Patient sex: F
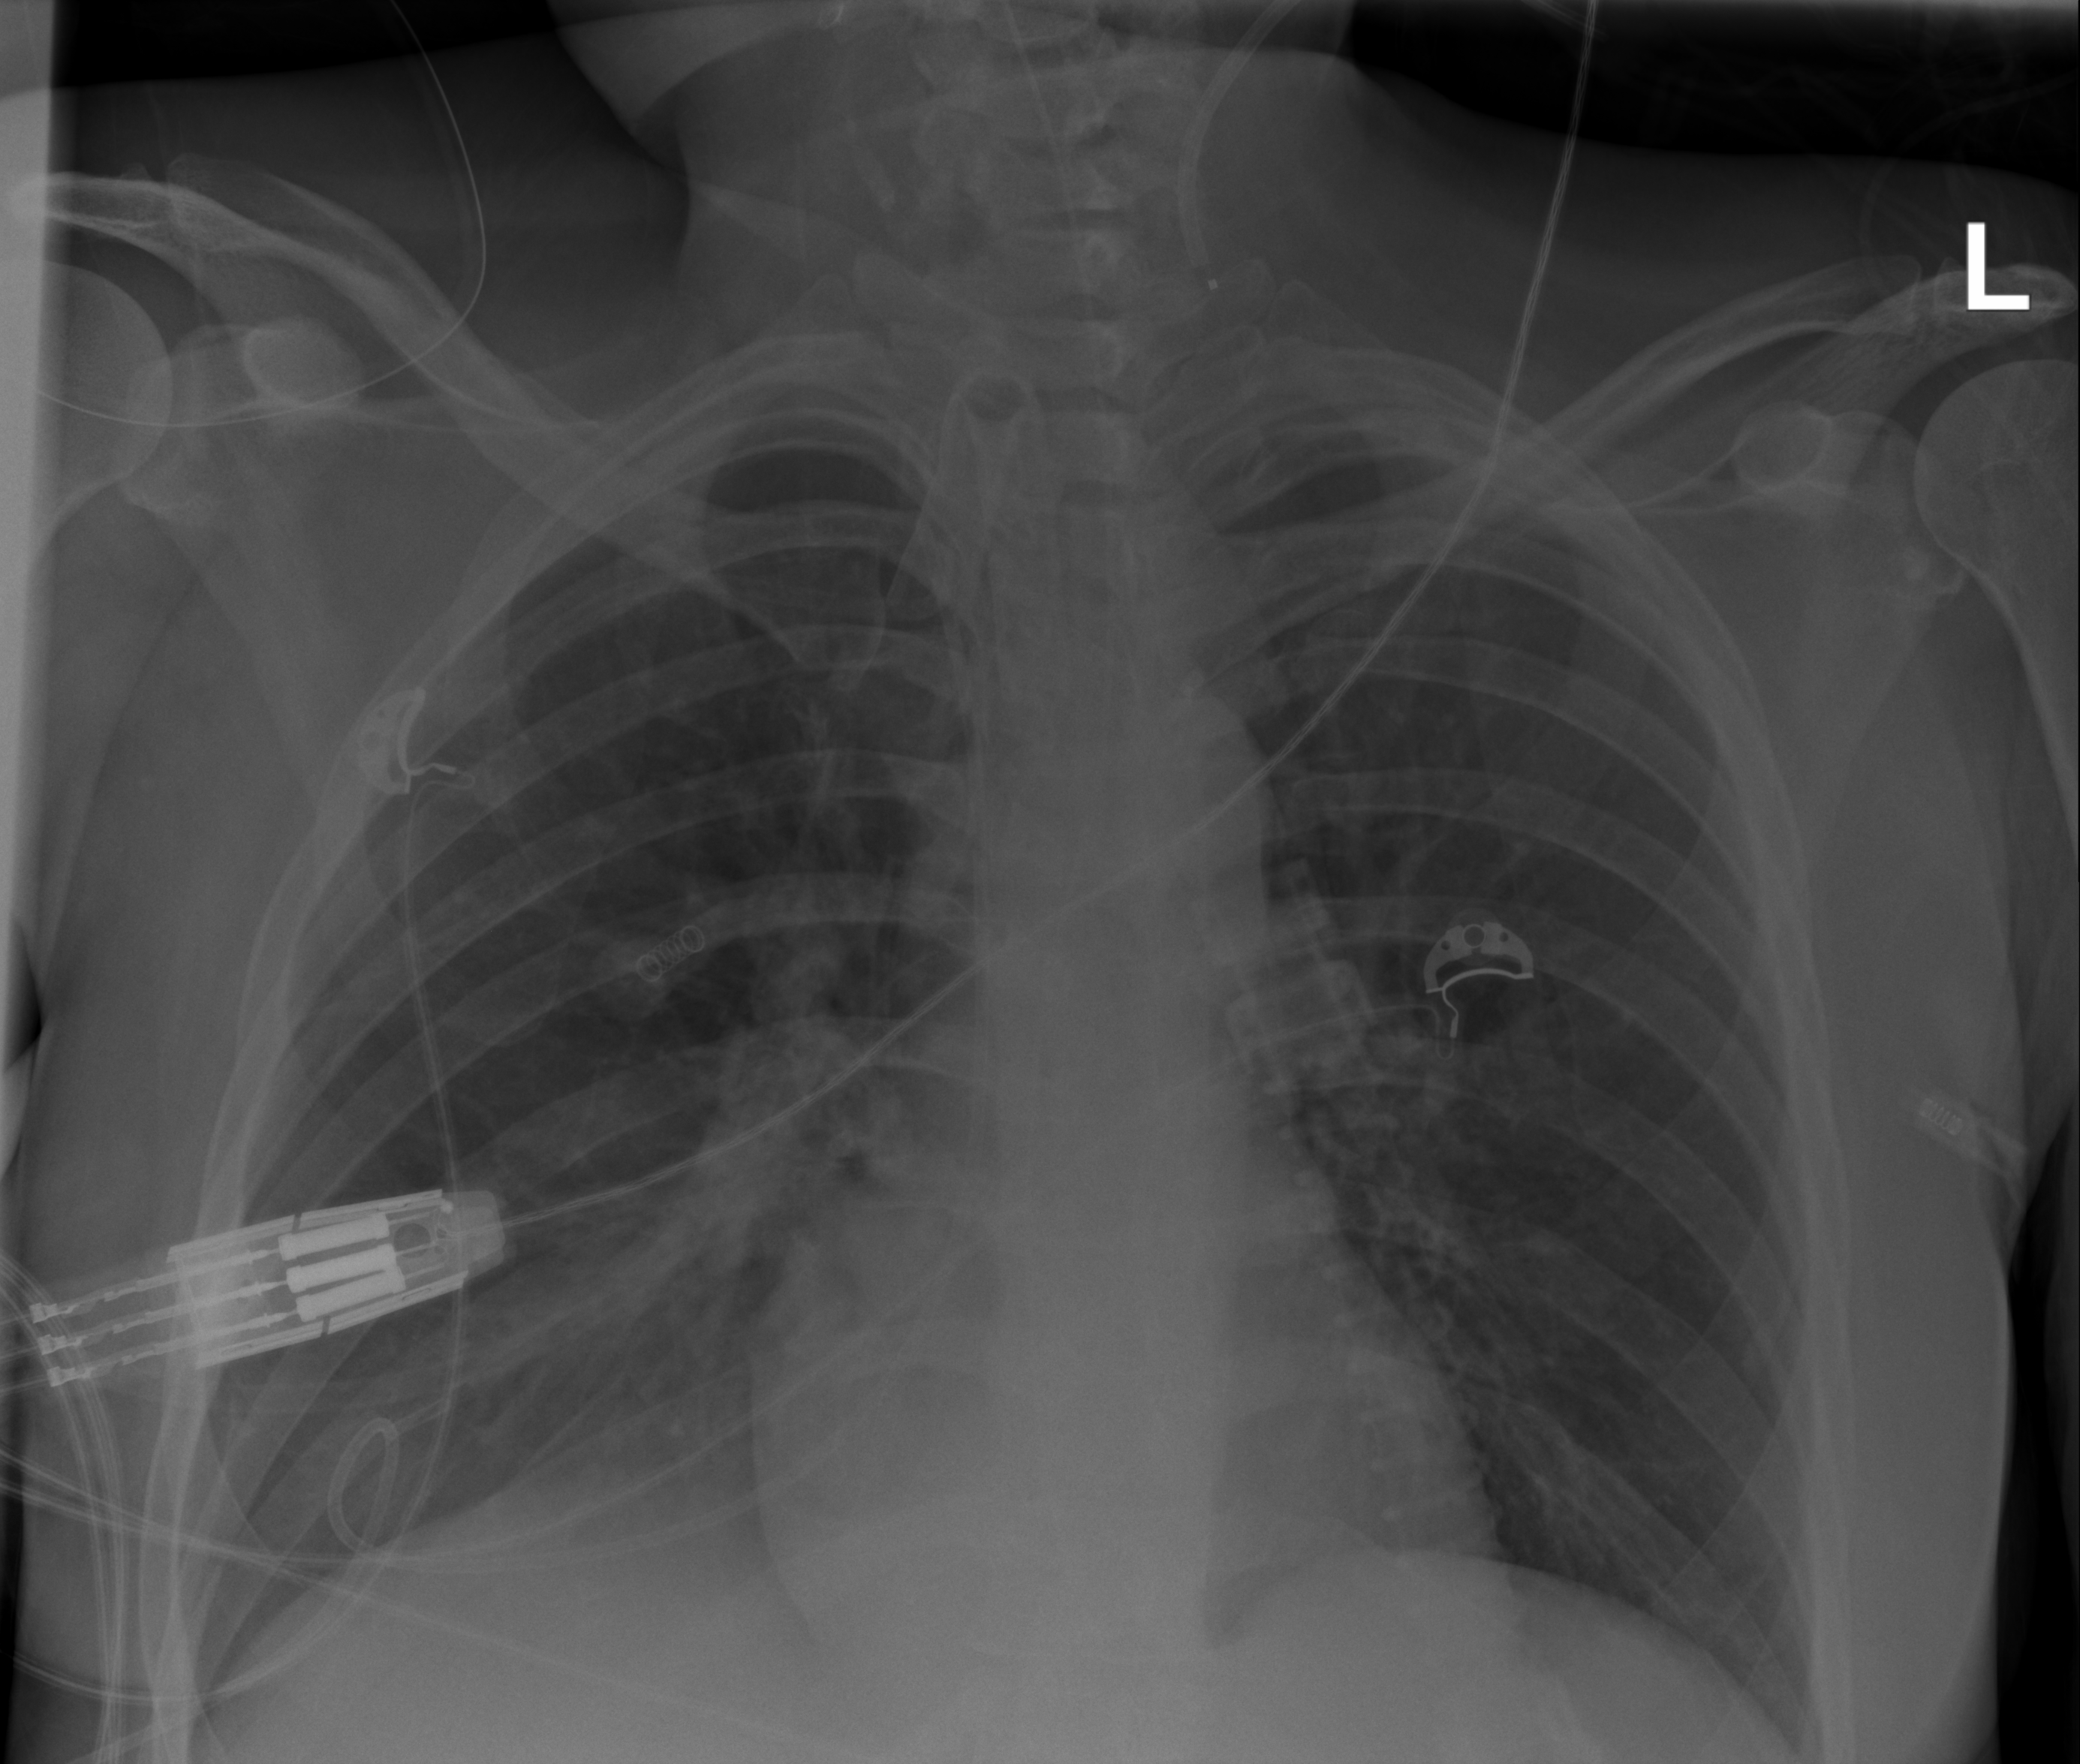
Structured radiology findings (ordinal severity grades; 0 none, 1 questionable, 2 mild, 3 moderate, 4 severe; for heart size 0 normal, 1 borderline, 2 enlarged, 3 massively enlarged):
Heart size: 0
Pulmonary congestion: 0
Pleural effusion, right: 2
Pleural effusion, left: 0
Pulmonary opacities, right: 0
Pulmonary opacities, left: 0
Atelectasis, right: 2
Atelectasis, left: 0